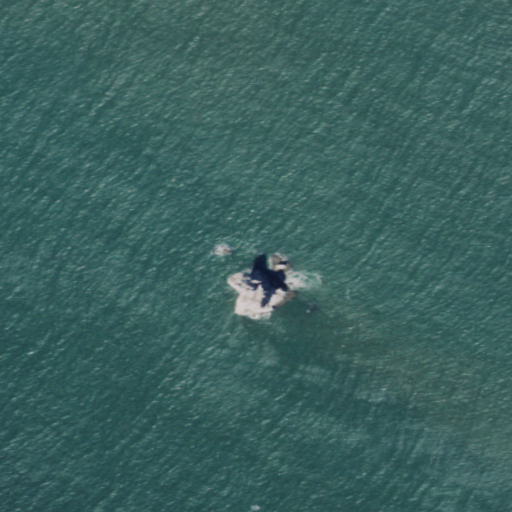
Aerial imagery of bar in Washington named Middle Rock containing only open water